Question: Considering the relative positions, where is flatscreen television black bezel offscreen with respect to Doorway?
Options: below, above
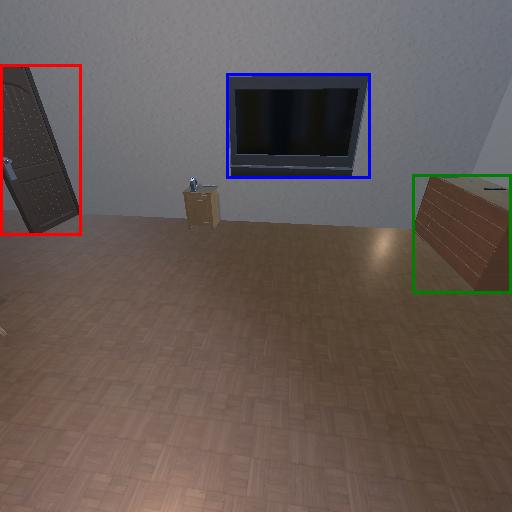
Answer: below